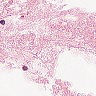
Metastatic tissue present: no